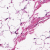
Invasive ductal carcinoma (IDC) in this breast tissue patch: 0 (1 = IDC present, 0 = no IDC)